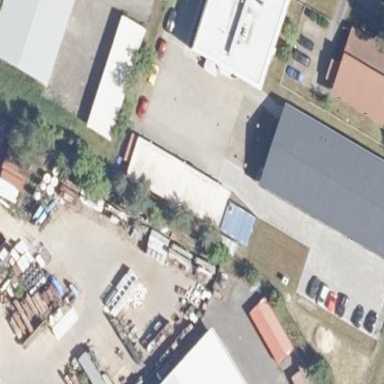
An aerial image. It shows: Commercial building.